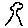
Label: tree